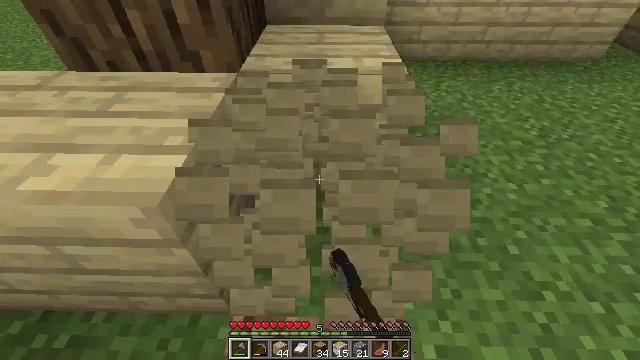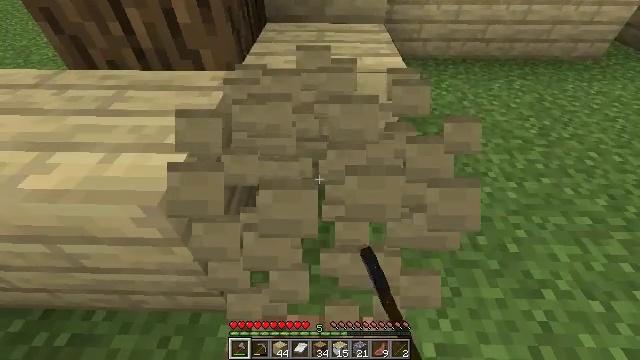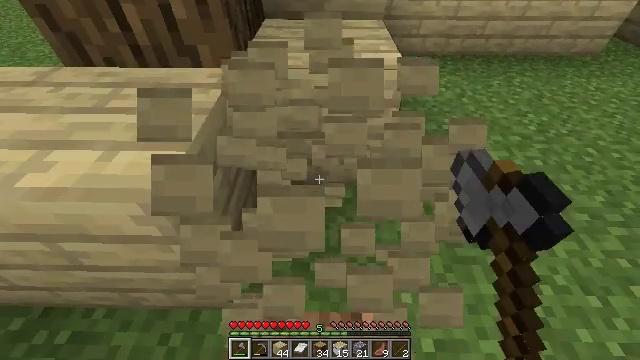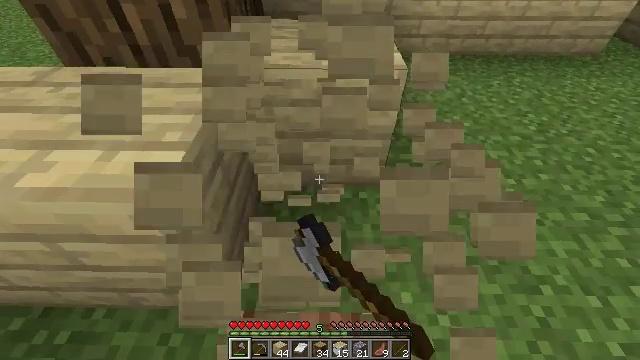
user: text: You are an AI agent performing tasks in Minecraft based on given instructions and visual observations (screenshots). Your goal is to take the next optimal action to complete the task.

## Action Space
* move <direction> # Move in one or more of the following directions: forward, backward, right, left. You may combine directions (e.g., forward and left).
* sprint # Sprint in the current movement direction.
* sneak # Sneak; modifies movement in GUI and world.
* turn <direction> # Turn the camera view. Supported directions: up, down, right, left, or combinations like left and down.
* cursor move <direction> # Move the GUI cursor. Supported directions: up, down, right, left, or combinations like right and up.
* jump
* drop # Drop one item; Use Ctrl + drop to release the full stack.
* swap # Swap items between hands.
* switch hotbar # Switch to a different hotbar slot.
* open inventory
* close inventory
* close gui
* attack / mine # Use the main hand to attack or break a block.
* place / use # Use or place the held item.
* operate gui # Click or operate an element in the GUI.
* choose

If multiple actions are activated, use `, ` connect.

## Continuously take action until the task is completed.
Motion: motion action
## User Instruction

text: Mine the birch planks.
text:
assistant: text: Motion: attack / mine
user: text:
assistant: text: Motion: attack / mine
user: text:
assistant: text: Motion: attack / mine
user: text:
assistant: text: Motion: attack / mine